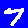
Digit: 7